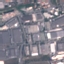
Label: Industrial